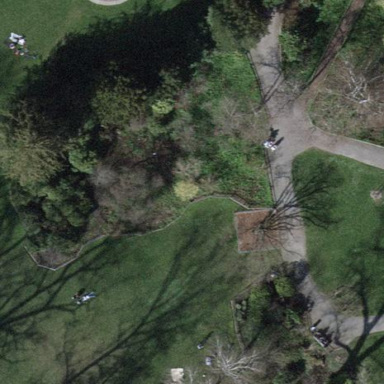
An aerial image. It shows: Park.